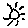
Label: sun